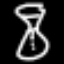
Label: hourglass